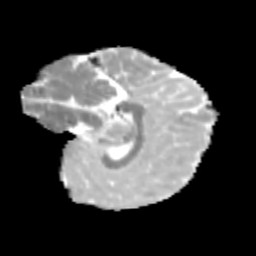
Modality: MD
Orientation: sagittal
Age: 11
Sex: female
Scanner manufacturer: siemens
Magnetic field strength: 3 T
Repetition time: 3.8 s
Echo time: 0.07 s